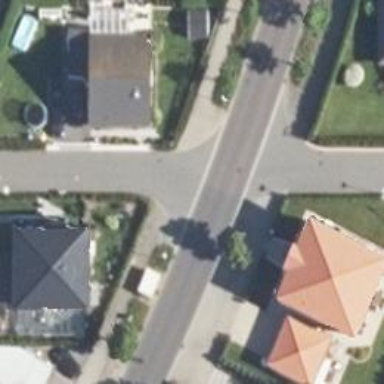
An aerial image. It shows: Asphalt road in living street.